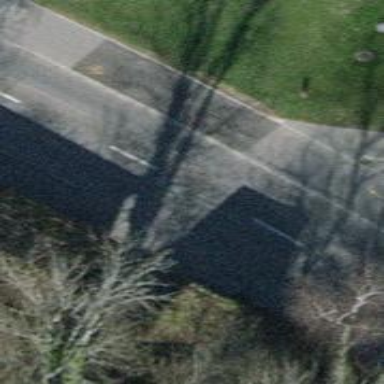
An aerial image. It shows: Secondary road.